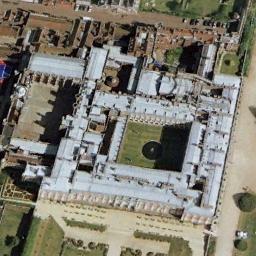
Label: palace